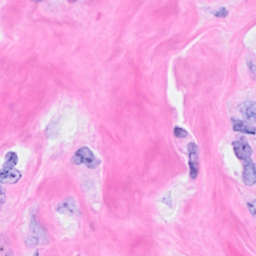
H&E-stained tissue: Breast